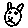
Label: cat